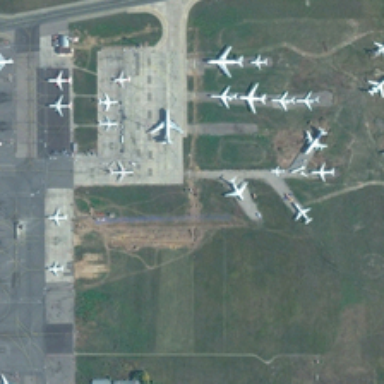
A airport in side while with some square meadow besides .